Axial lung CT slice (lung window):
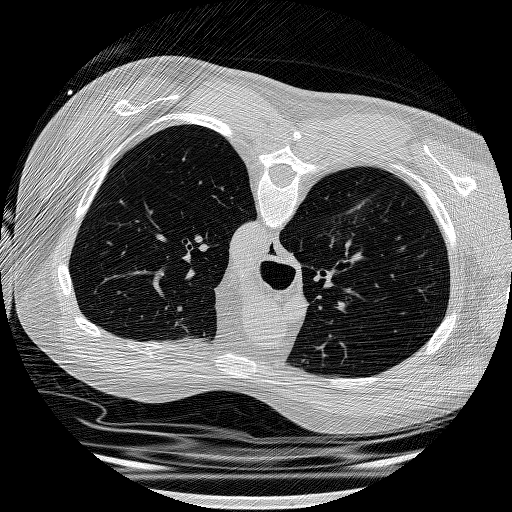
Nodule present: no